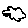
Label: cloud